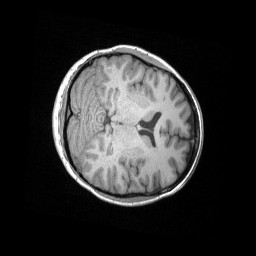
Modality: T1w
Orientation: axial
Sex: female